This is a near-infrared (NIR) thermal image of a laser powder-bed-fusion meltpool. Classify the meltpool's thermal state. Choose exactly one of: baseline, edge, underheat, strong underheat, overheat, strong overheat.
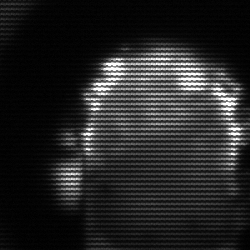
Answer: baseline